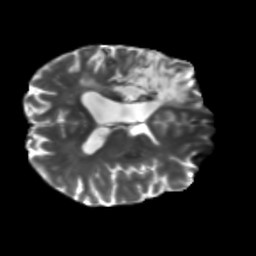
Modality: T2w
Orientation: axial
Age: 60
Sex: male
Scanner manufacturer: siemens
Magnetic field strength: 3 T
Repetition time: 5.47 s
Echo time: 0.0854 s